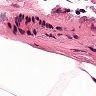
Metastatic tissue present: no